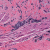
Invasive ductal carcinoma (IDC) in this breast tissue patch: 1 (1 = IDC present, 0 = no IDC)